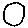
Label: circle